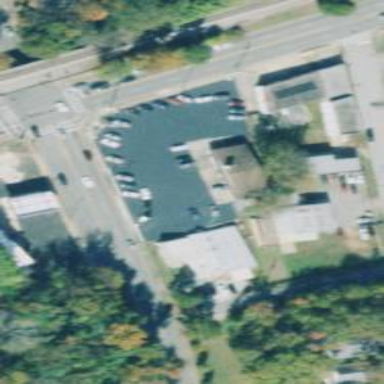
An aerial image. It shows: Car shop.